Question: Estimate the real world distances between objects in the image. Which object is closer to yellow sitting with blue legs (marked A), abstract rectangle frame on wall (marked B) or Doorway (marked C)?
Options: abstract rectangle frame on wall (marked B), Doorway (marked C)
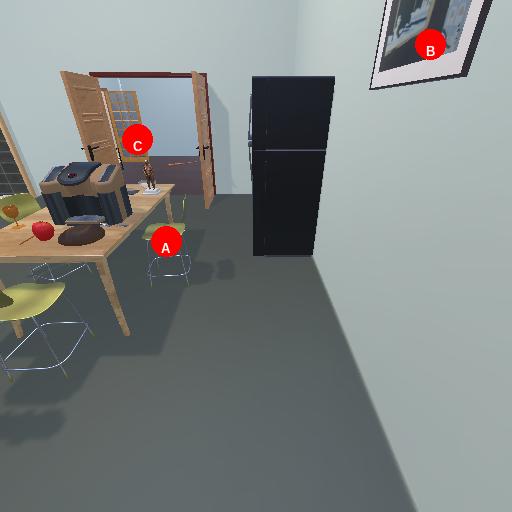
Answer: abstract rectangle frame on wall (marked B)